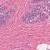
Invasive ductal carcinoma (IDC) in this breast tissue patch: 0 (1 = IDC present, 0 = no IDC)